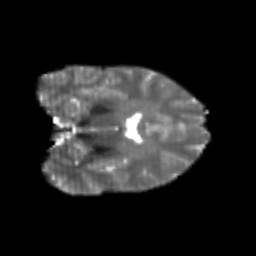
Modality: T2w
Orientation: coronal
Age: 23
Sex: female
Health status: healthy
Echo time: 0.074 s